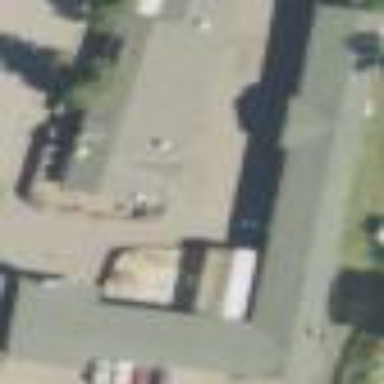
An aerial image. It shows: Building that is motel.